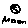
Label: moon